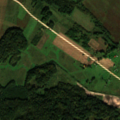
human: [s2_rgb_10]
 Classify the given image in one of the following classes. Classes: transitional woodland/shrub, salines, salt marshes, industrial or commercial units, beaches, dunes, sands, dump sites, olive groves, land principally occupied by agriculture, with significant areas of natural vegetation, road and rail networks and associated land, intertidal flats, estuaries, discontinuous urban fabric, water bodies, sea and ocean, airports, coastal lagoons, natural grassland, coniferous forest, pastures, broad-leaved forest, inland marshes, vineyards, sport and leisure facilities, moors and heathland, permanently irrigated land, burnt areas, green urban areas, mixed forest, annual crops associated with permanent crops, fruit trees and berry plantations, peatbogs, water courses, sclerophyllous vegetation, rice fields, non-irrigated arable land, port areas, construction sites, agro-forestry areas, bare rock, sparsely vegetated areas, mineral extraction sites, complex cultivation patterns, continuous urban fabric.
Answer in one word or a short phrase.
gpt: non-irrigated arable land, pastures, complex cultivation patterns, broad-leaved forest, mixed forest